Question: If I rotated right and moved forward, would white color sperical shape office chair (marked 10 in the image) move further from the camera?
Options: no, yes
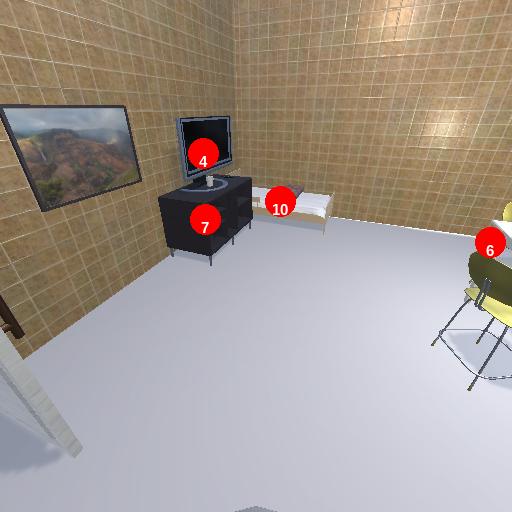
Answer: no